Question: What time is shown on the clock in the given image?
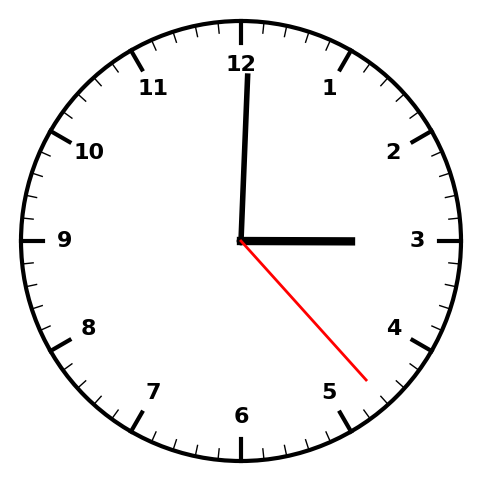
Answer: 03:00:23